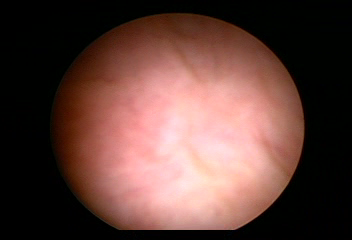
Modality: WLC
Class: Normal mucosa
Bladder cancer association: No